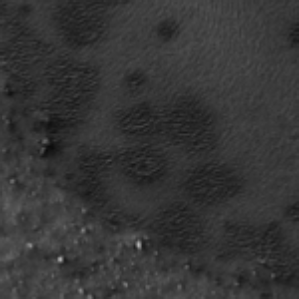
Label: frost